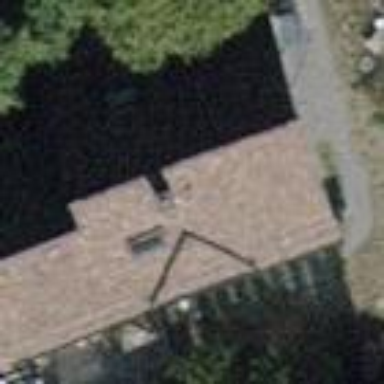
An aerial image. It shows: Detached building.